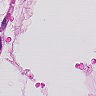
Metastatic tissue present: no